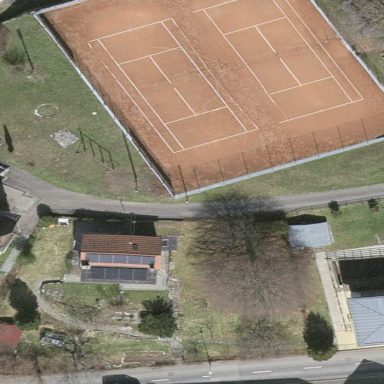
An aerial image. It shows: Tennis court on pitch designated for leisure land.